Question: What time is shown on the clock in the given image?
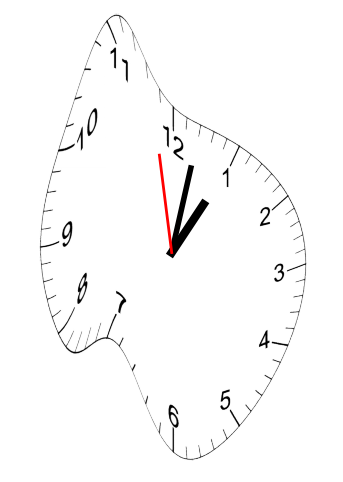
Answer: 01:01:58